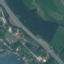
Land use / land cover class: Highway